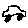
Label: car